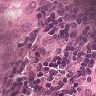
Metastatic tissue present: yes